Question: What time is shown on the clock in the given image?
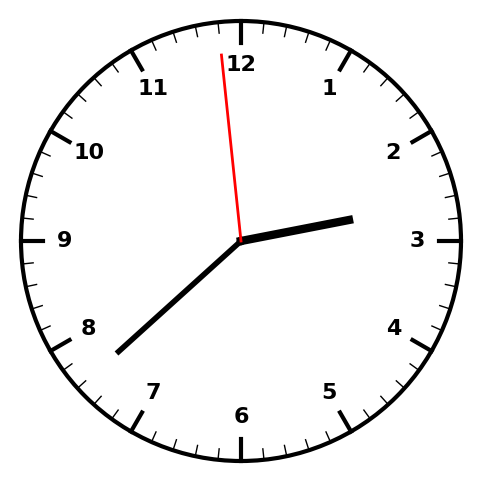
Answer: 02:37:59